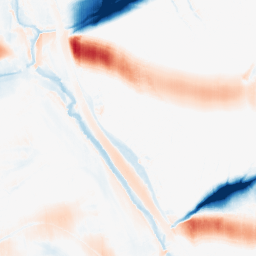
Category: morphological
Decomposition family: morphological_ellipse
Decomposition parameters: operation: average
width: 50
height: 10
Upsampling method: sinc_hamming
Upsampling parameters: scale: 2
kernel_size: 16
Upsampling scale: 2